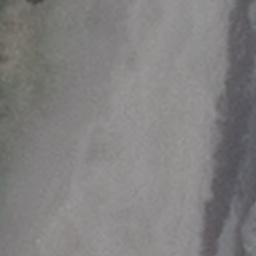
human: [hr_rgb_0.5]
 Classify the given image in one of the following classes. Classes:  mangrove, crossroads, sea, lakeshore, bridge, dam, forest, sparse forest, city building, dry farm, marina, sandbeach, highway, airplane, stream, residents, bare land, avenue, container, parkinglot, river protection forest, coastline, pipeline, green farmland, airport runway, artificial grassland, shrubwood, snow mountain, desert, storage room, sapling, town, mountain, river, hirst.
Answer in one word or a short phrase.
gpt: sandbeach